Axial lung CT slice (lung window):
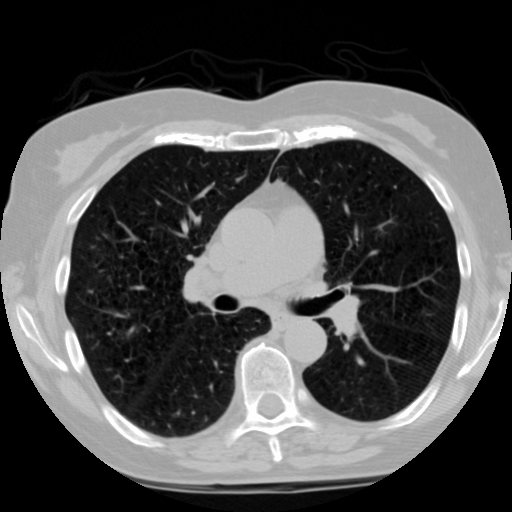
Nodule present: no